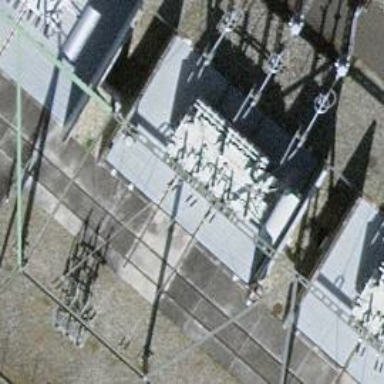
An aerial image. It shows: Power line with three cables configured as busbar.